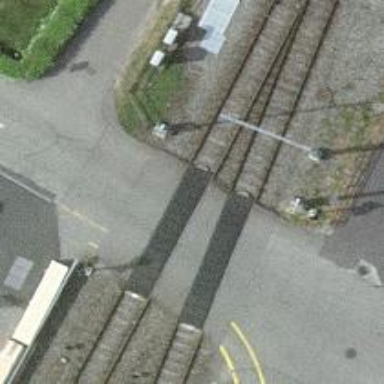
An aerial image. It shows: Level crossing along the railway.